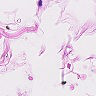
Metastatic tissue present: no